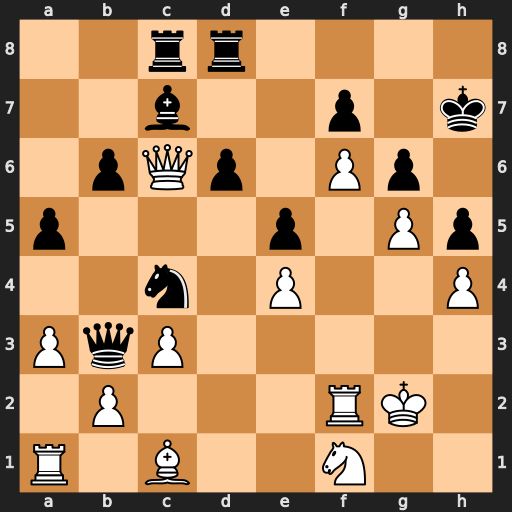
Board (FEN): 2rr4/2b2p1k/1pQp1Pp1/p3p1Pp/2n1P2P/PqP5/1P3RK1/R1B2N2
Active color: w
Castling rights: -
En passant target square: -
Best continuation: Qd5 Kg8 a4